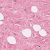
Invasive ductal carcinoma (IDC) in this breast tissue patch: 0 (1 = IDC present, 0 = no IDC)